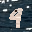
Label: 9